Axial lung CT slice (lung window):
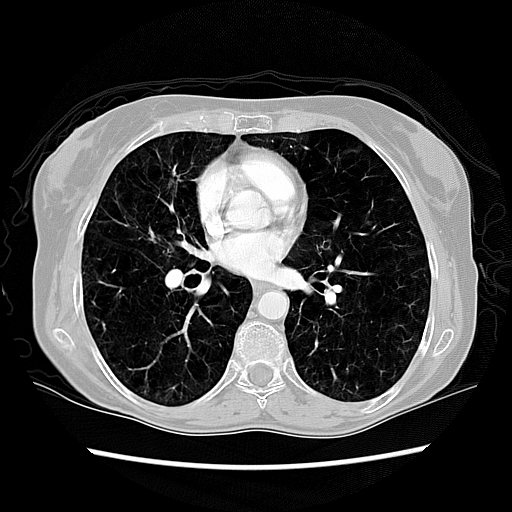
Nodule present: no